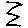
Label: zigzag